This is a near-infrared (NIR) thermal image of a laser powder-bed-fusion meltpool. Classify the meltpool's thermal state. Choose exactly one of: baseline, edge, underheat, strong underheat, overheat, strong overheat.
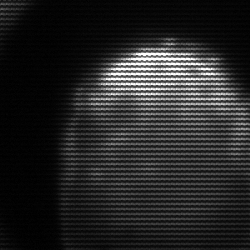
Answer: edge